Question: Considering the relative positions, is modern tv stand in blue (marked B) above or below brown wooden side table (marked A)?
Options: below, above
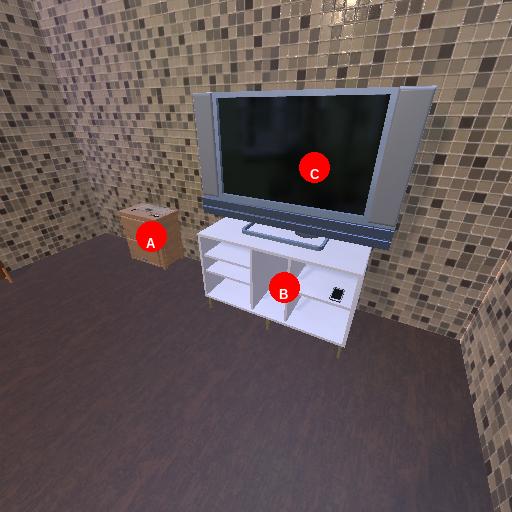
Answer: below